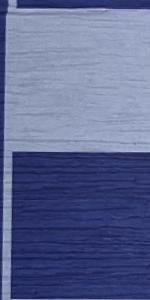
Label: Empty